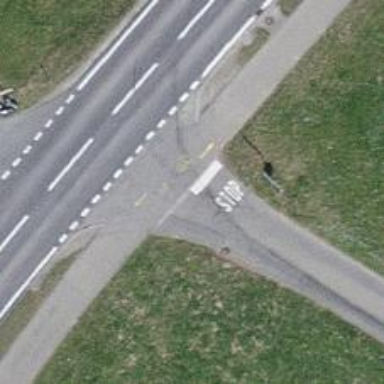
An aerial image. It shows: Road with stop sign.